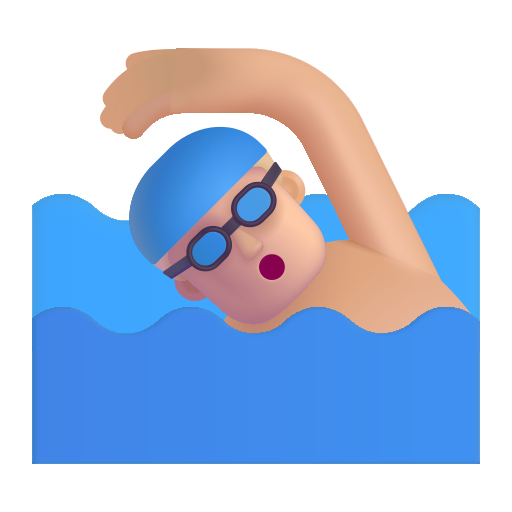
man swimming color  light